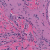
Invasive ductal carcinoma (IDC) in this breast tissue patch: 0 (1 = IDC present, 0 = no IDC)